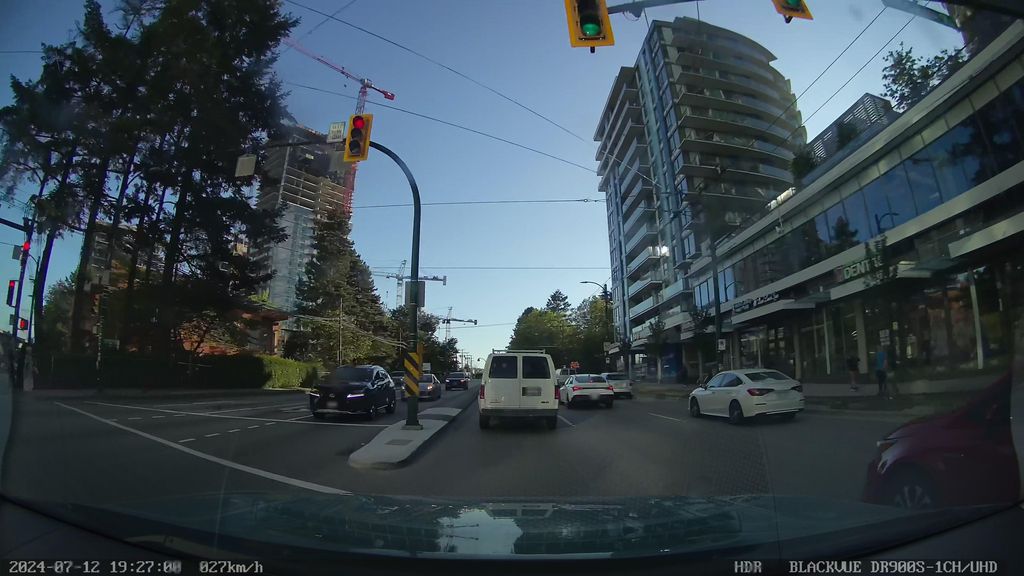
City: vancouver